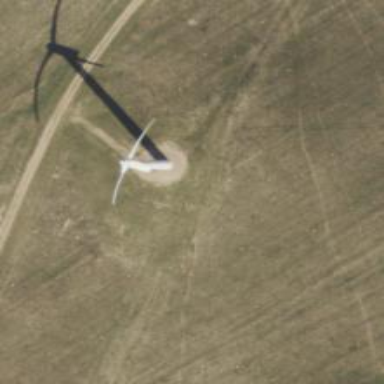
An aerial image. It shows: Wind power generator employing wind turbines.